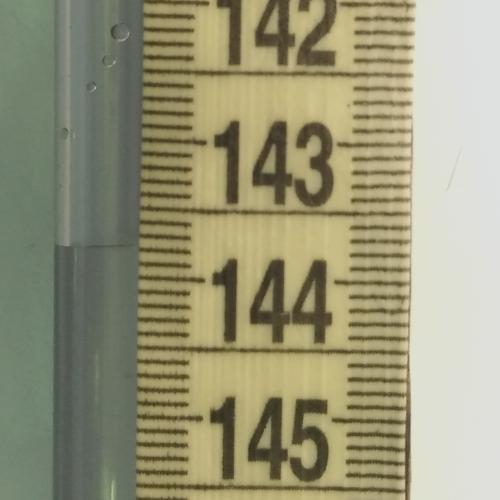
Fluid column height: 143.8 cm